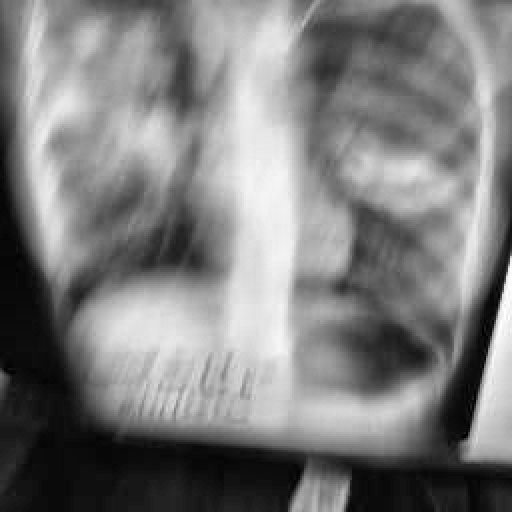
Finding: TUBERCULOSIS